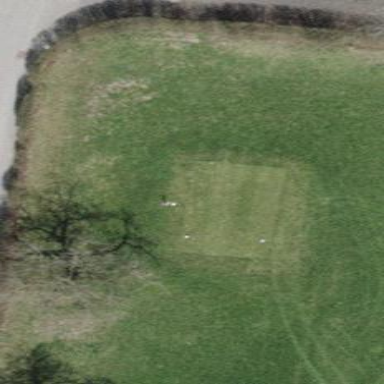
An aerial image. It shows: Grass area designated as golf tee.